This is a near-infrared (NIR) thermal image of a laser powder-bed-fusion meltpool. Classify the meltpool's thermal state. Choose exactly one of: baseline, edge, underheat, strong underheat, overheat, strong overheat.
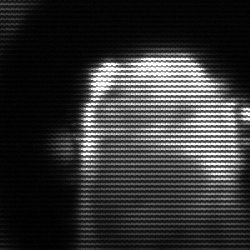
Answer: baseline